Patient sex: F
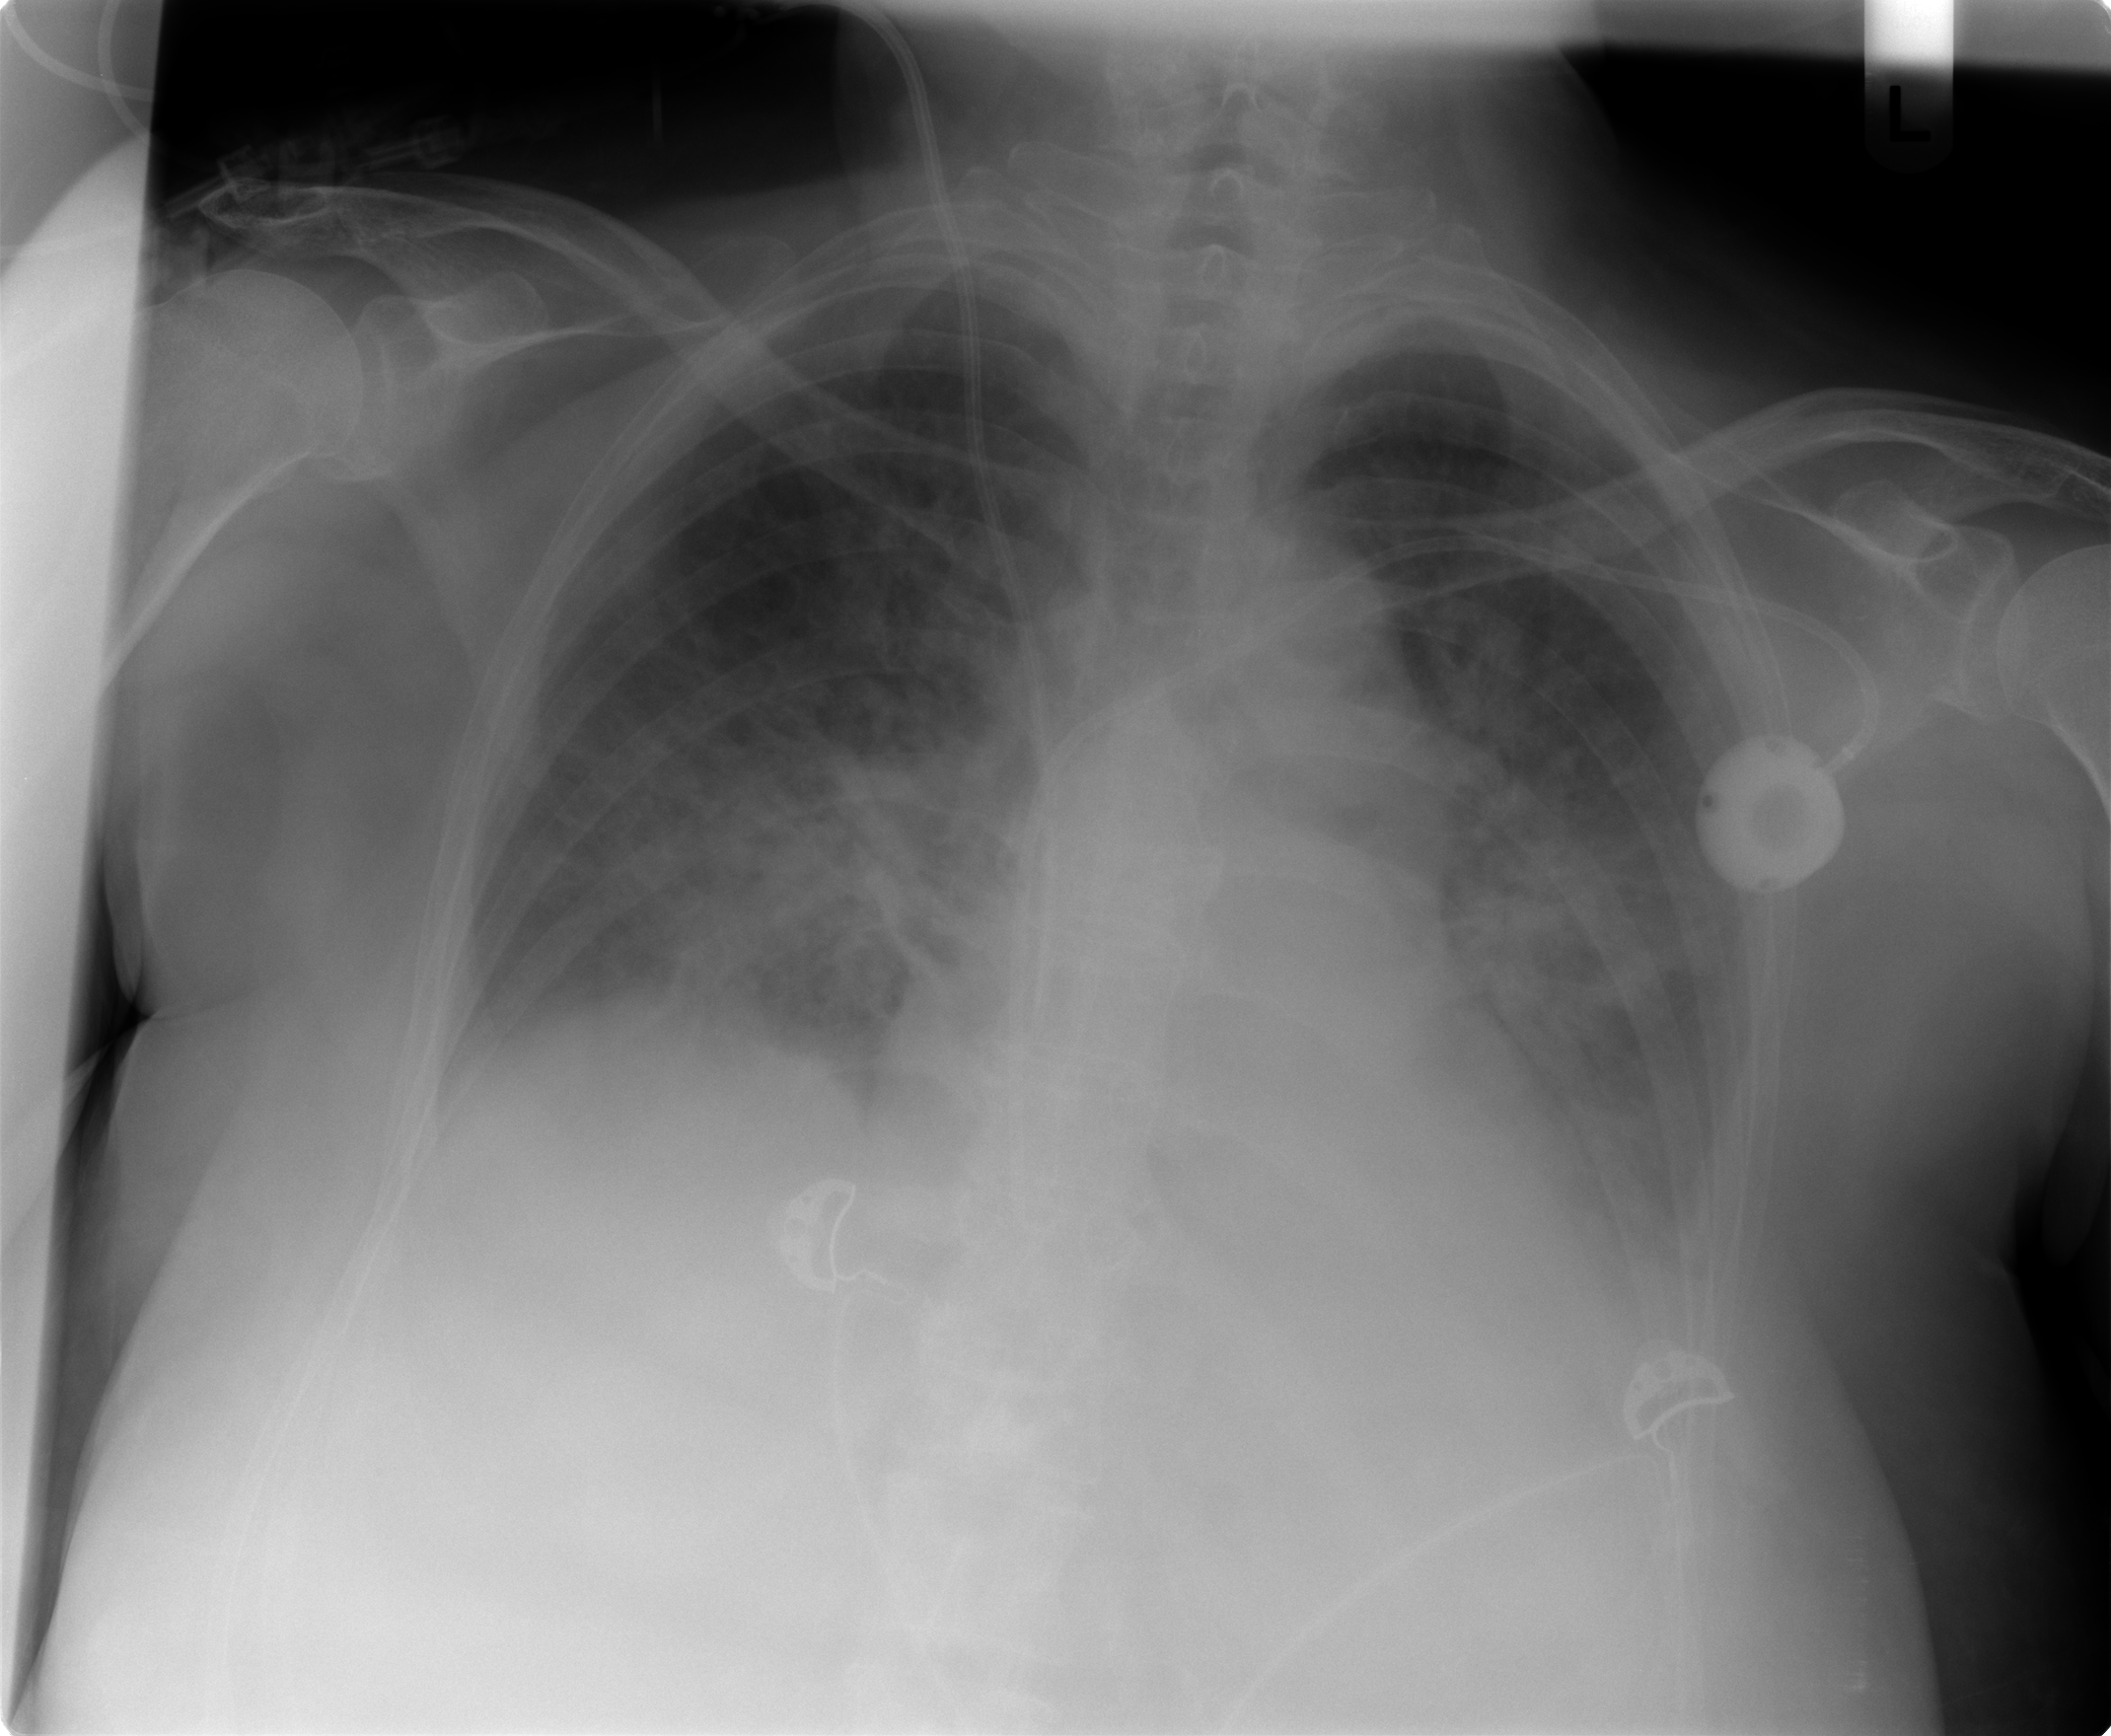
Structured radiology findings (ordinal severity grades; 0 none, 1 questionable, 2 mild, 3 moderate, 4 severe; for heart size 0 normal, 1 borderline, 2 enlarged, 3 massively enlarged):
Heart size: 0
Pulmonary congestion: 3
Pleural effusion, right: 2
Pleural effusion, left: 2
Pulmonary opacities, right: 3
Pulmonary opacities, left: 3
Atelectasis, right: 2
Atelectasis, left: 2